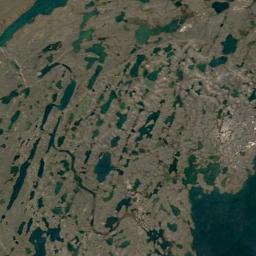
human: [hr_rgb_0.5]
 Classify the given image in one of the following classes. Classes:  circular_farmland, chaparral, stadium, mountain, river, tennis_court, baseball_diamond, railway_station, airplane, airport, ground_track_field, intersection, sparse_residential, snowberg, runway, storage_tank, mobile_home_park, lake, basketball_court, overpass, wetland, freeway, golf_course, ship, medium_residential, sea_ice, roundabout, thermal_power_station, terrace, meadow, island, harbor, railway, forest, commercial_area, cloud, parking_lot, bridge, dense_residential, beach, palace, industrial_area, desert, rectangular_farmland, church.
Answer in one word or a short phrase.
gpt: wetland